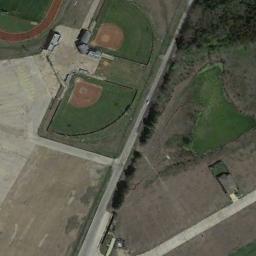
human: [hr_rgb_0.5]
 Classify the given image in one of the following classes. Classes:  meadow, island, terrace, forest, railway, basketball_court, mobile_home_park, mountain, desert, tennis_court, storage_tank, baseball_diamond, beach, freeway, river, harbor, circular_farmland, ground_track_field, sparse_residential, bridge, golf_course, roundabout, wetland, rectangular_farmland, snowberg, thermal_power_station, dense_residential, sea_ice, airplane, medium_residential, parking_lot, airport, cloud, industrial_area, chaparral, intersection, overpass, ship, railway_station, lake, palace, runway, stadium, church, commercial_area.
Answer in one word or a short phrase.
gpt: baseball_diamond